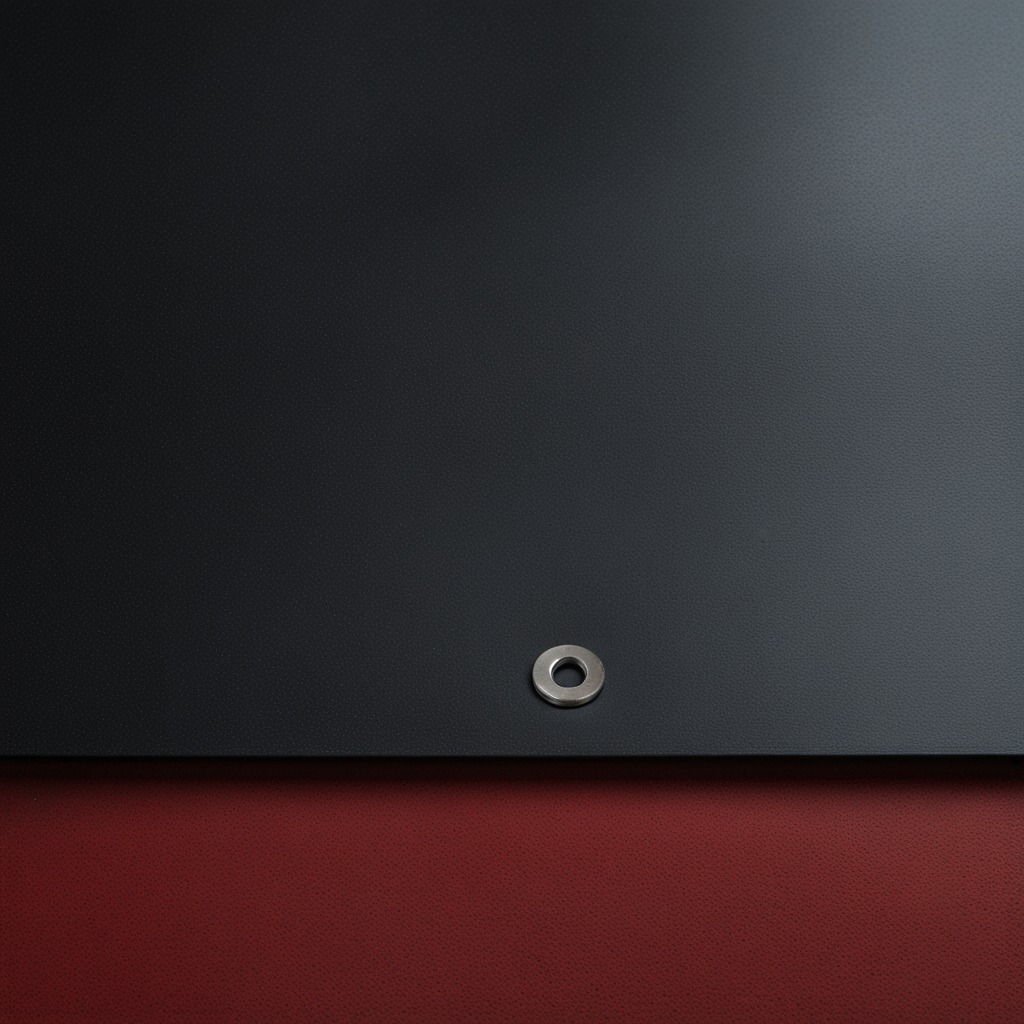
A flat metal washer lies on the clean granite tabletop.